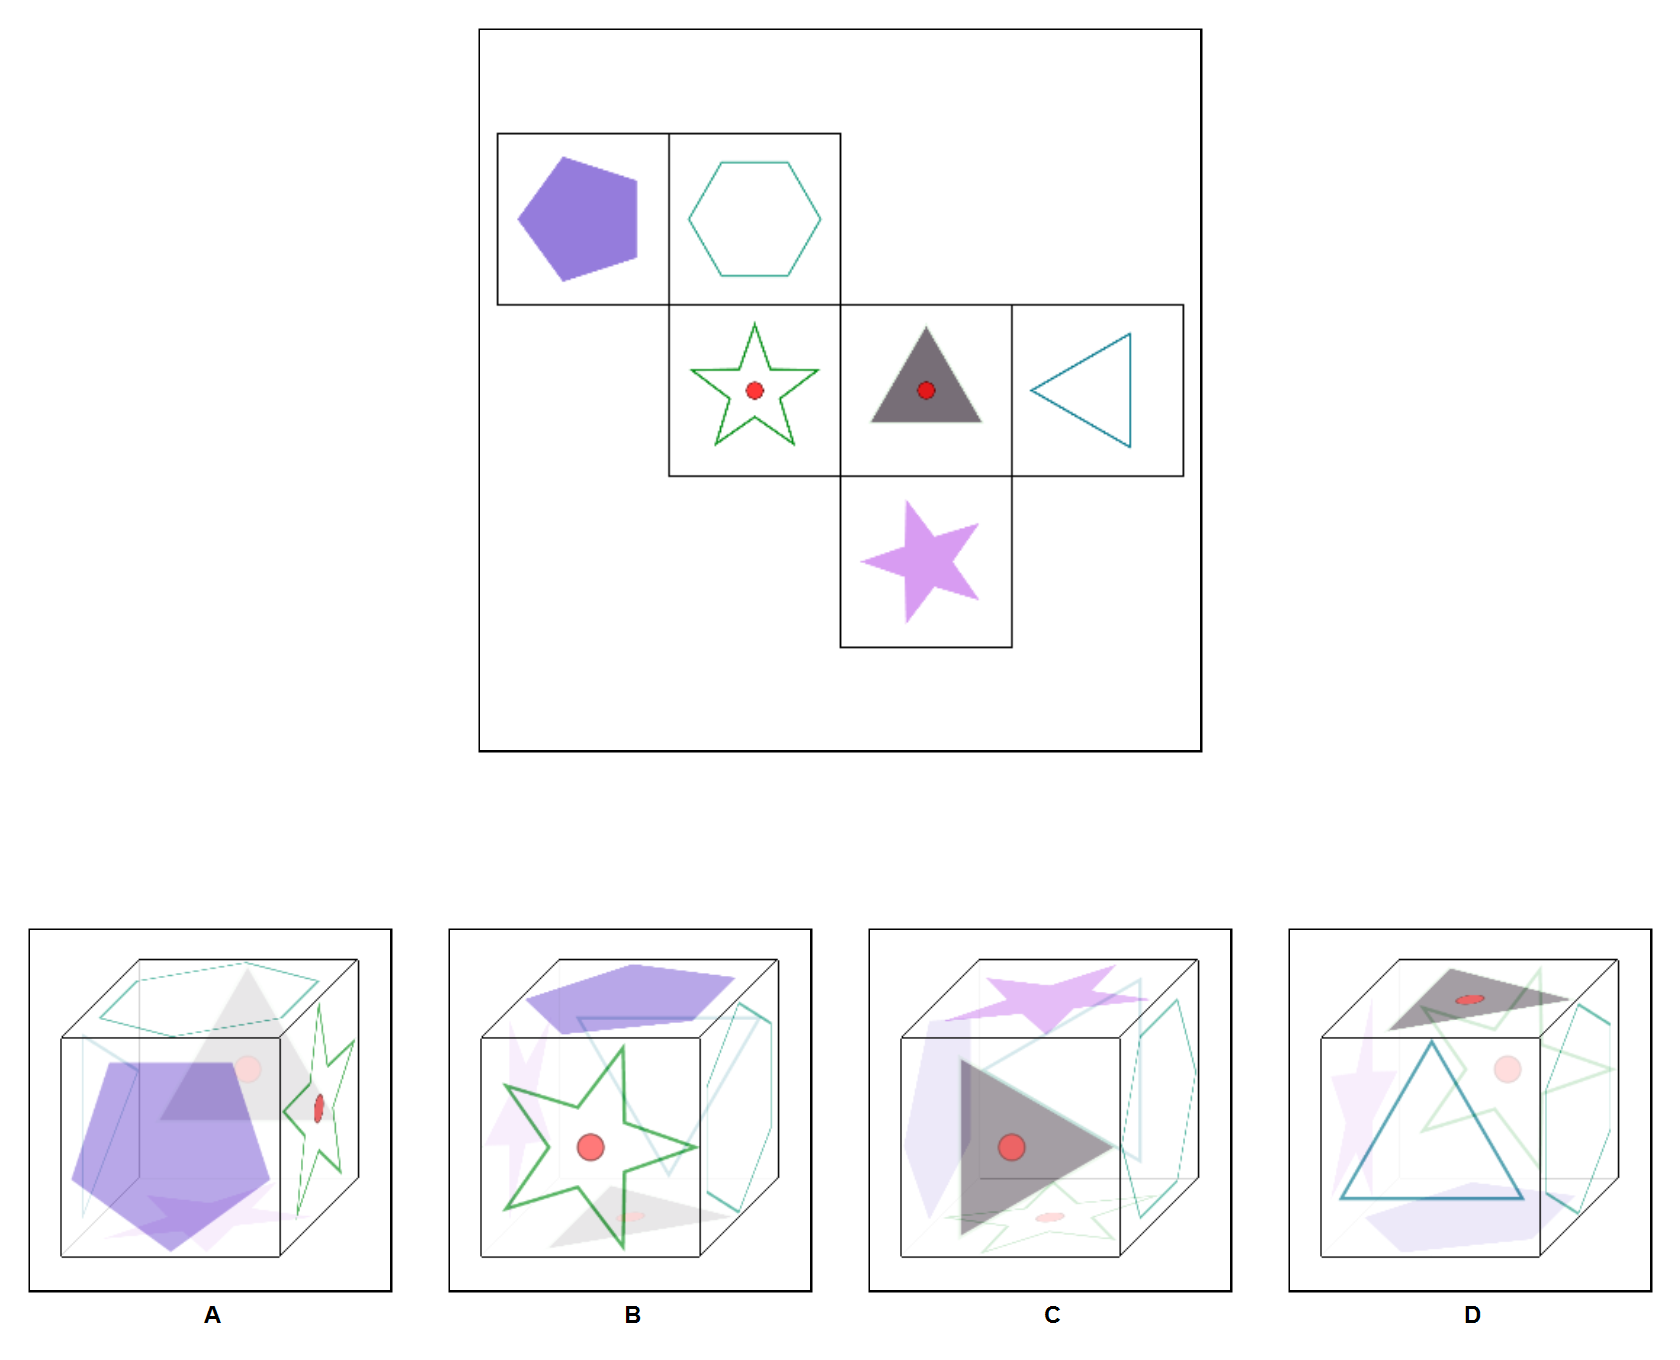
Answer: C